Question: In the following code, the statement which is commented throws an exception
'''
try {
foreach(DataRow dr in dt.Rows) {
for(int i=1; i<NumColumns+1; i++) {
// this statement throws
xlWorkSheet.Cells[rowCount, i].value=dr[i - 1].ToString();
}
rowCount+=1;
}
}
catch(Exception) {
throw;
}
'''
The data it is trying to move is the following:
> === 3 ===
Here is a screenshot of where it gets up to:

Is this solvable? Or do I need to research using other tools to move data into Excel (such as closedXML)?
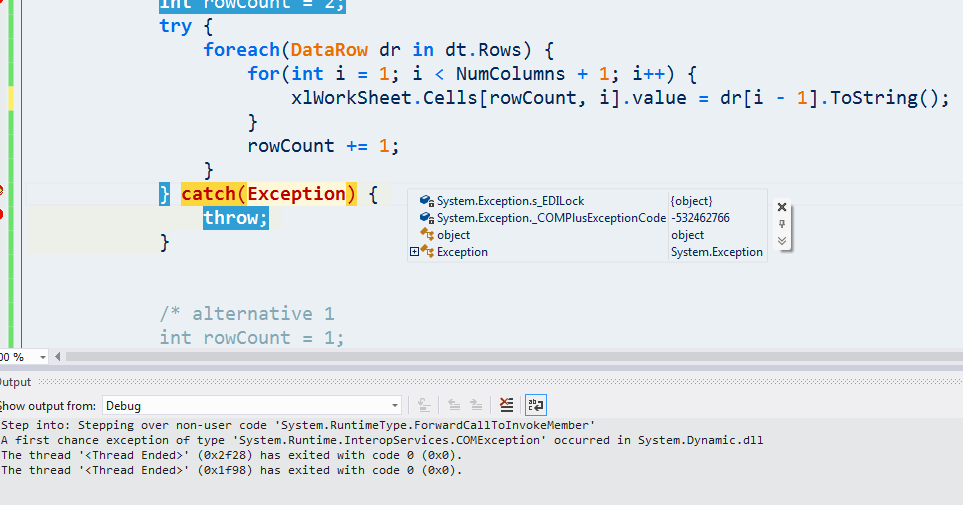
Answer: It's because of the string , that would expect creating a . You can use an apostrophe then equal sign(that is, start with ''=').
Your original string might cause a 'COMException' with 'HRESULT:0x800A03EC' as following screenshot shown:

With the following code I've tested, has no problem with the data such as
> '=== 3 ===
Code:
'''
namespace TestNamespace {
using Excel=Microsoft.Office.Interop.Excel;
public static class TestClass {
static DataTable BuildTestDataTable() {
var dt=new DataTable();
dt.Columns.Add("Name", typeof(String));
dt.Columns.Add("Age", typeof(int));
dt.Columns.Add("Gender", typeof(String));
dt.Columns.Add("Memo", typeof(String));
dt.Rows.Add(new object[] { "Leon Scott Kennedy", 36, "M", "'=== 1 ===" });
dt.Rows.Add(new object[] { "Ada Wong", 39, "F", "'=== 3 ===" });
return dt;
}
public static void ExportToExcel(this DataTable dt, String fileName) {
var xlApp=new Excel.ApplicationClass();
var xlWorkBook=xlApp.Workbooks.Open(
fileName,
0,
false, // for read/write
5, "", "", true, Excel.XlPlatform.xlWindows,
" ", false, false, 0, true, 1, 0
);
var xlWorkSheet=(Excel.Worksheet)xlWorkBook.Worksheets[1];
var NumColumns=dt.Columns.Count;
var rowCount=dt.Rows.Count;
try {
foreach(DataRow dr in dt.Rows) {
for(int i=1; i<NumColumns+1; i++) {
xlWorkSheet.Cells[rowCount, i]=dr[i-1].ToString();
}
rowCount+=1;
}
xlWorkBook.Save();
}
catch(Exception) {
throw;
}
finally {
xlApp.Quit();
}
}
public static void TestMethod() {
TestClass.BuildTestDataTable().ExportToExcel(@"c:\ExistingFile.xlsx");
// TestClass.BuildTestDataTable().ExportToExcel(@"c:\ExistingFile.xls");
}
}
}
'''